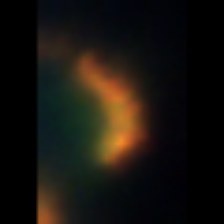
Taxon: Diatom_aggregate
Group: Diatoms